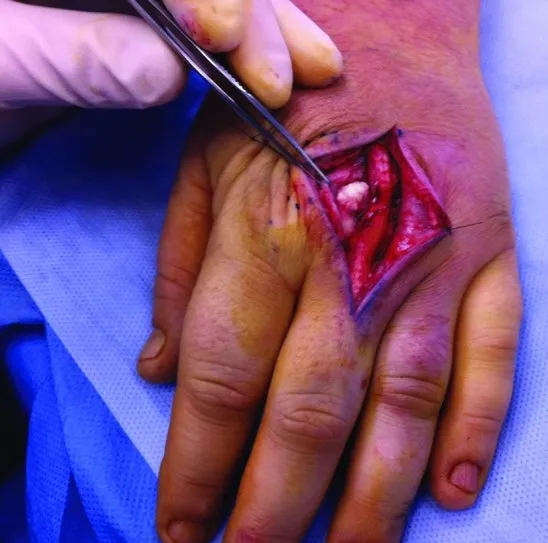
Intraoperative aspect. Single white tophus-like structure was excised. The structure was adjacent to metacarpophalangeal joint, but not penetrating into the joint capsule. Some collateral ligament attachment was observed.
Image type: medical_photograph (other_medical_photograph)